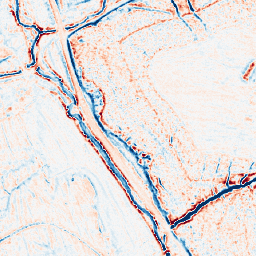
Category: edge_preserving
Decomposition family: bilateral
Decomposition parameters: d: 9
sigma_color: 75
sigma_space: 100
Upsampling method: area
Upsampling parameters: scale: 2
Upsampling scale: 2